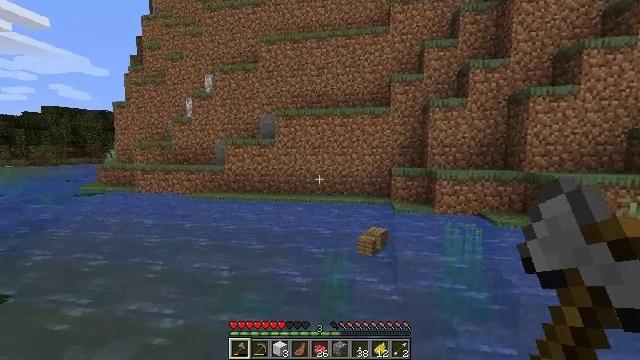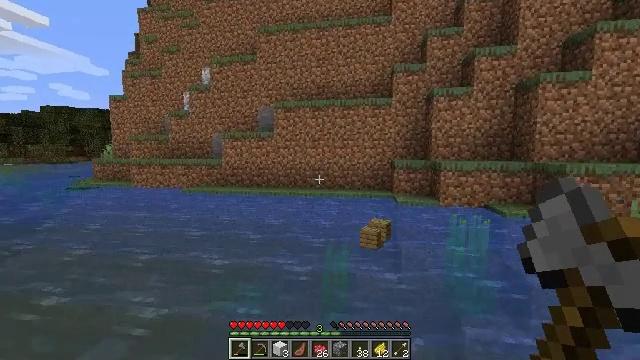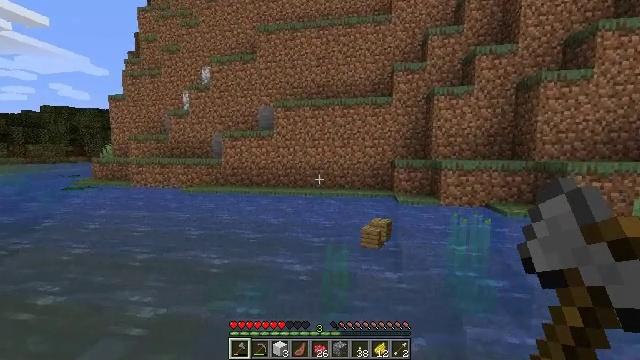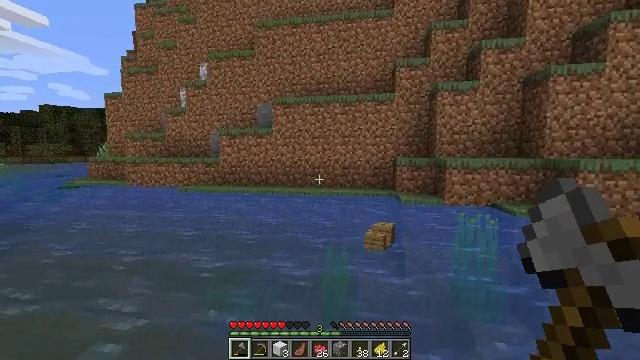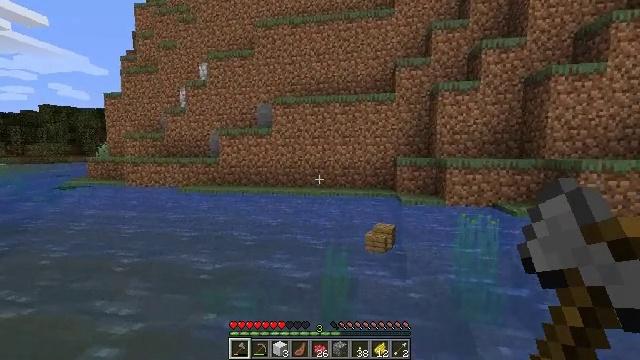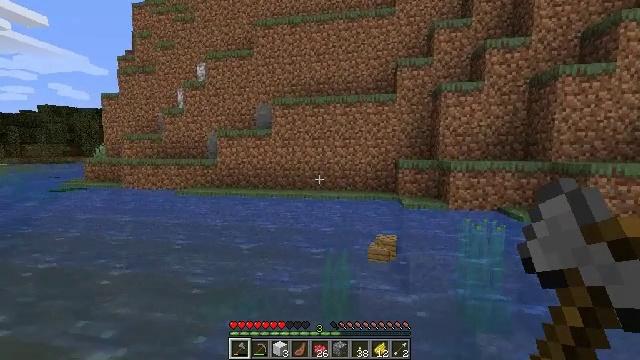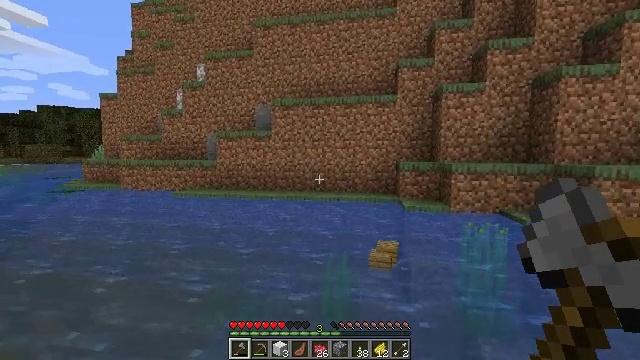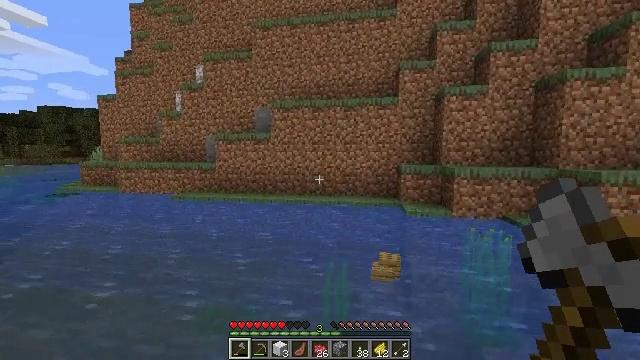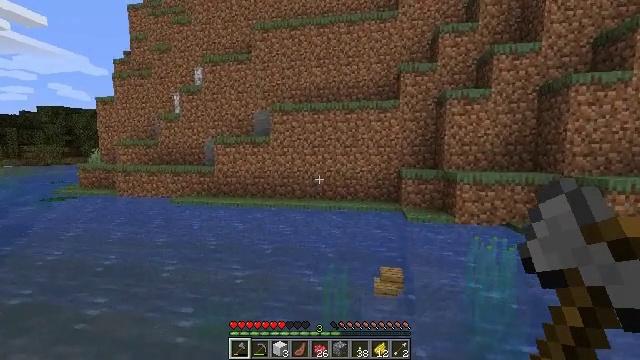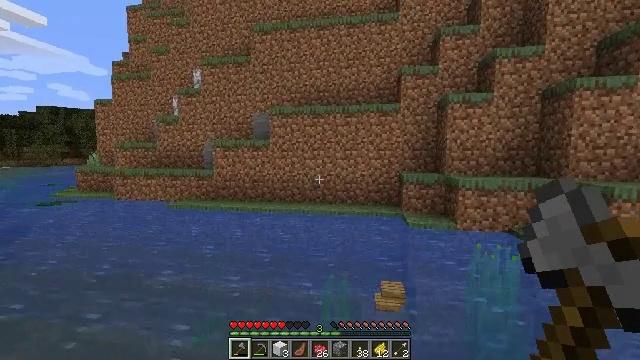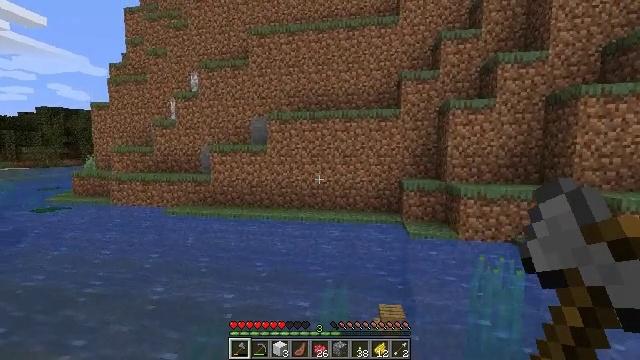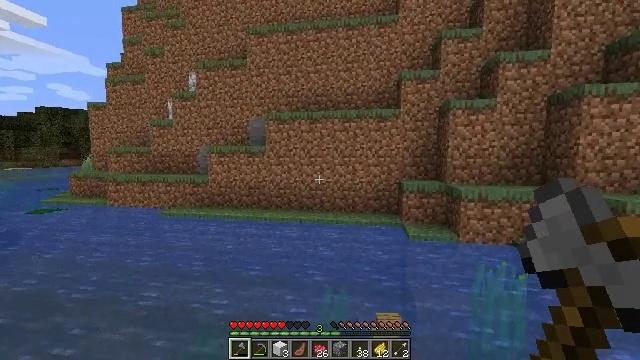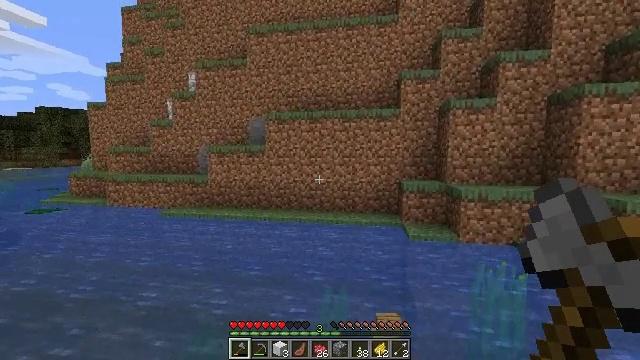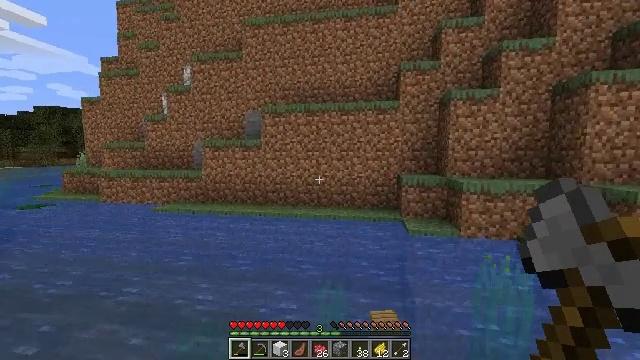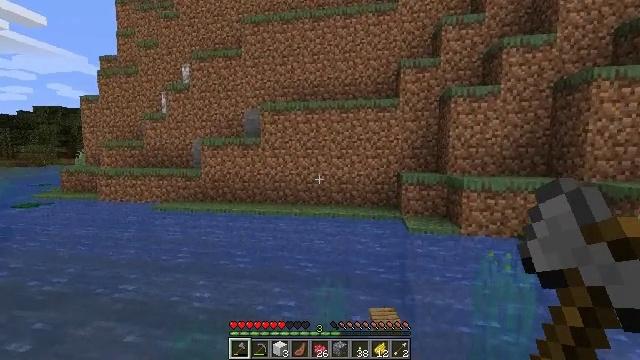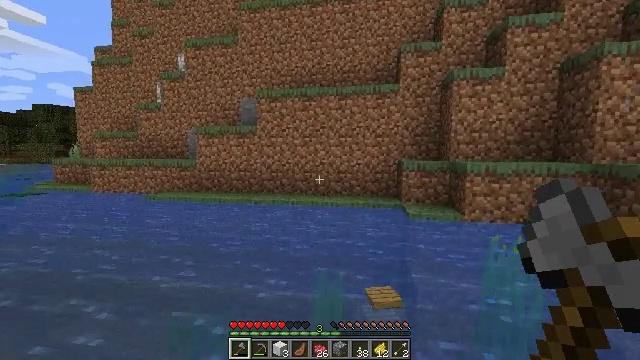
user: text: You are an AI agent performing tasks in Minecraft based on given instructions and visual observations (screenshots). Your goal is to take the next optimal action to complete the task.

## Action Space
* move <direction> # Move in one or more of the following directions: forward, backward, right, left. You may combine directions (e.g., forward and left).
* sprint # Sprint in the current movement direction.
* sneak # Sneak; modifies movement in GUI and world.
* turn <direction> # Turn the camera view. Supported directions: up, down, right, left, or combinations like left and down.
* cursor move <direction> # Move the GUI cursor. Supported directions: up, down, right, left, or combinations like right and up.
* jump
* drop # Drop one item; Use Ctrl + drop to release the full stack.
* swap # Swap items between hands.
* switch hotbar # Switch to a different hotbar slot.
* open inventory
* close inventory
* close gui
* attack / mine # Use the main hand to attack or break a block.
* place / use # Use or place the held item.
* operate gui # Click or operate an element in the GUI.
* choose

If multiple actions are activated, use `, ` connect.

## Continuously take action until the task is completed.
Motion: motion action
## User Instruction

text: Mine the torch on the wall.
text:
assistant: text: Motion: move forward, jump
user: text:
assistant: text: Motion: move forward, jump
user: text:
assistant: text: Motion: move forward, jump
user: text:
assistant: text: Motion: move forward, jump
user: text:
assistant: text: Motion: move forward, jump
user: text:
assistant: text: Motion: move forward, jump
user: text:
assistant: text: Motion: move forward, jump
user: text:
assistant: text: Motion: move forward, jump
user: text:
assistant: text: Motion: move forward and move right, jump
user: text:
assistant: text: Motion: move forward and move right, jump
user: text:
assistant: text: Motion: move forward and move right, jump
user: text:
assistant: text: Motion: move forward and move right, jump
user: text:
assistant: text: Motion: move forward, jump
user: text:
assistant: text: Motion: move forward, jump
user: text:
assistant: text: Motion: move forward, jump
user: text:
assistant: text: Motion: move forward, jump
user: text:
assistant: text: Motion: move forward, jump
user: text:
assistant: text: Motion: move forward, jump
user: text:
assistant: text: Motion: move forward, jump
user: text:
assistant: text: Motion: move forward, jump
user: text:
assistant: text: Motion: move forward, jump
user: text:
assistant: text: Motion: move forward, jump
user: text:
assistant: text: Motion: move forward, jump
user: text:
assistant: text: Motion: move forward, jump
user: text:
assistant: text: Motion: move forward, jump
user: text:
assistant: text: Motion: move forward, jump
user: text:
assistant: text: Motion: move forward, jump
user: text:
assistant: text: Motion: move forward, jump
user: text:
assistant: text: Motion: move forward, jump
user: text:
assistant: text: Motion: move forward and move right, jump